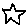
Label: star